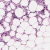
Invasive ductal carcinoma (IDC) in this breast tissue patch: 1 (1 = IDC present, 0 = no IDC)